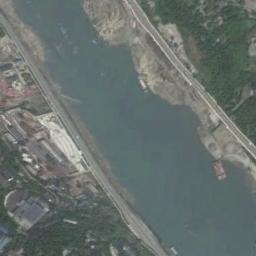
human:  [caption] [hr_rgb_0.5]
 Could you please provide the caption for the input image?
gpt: A wide turquoise river with small islands on both sides of the shore, With green and tan mixed land and large buildings .

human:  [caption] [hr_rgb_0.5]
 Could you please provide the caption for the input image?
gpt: The river goes through houses and grass .

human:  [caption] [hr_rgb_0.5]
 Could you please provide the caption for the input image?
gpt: The blue river has some point bars and some buildings are next to the river .

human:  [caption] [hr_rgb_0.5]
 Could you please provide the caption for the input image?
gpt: Many trees are around the river .

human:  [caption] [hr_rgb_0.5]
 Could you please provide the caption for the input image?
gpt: There are some buildings and green forests near the river .